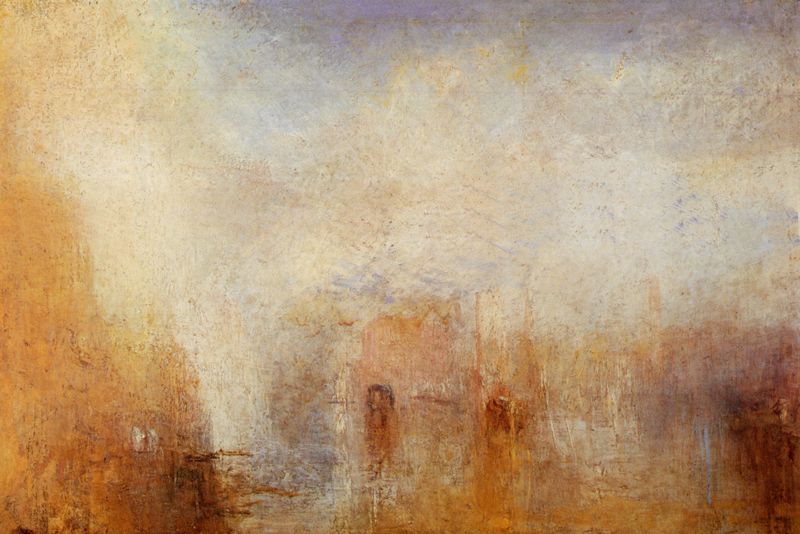
Titel: Szene in Venedig
Künstler: William Turner
Standort: London
Institution: Tate Gallery
Schlagwörter: blau, dunkel, feuer, gemälde, gott, himmel, meer, schatten, wasser, weiß, wolken, aquarell, fluss, gelb, impressionismus, landschaft, menschen, ocker, see, ufer, ausschnitt, braun, hell, licht, lichter, orange, pastell, gebäude, haus, rot, wolke, beige, malerei, sehen, bild, öl, horizont, häuser, morgen, natur, spiegelung, wind, brücke, pastos, rauch, sonne, england, rosa, boot, hellblau, schiff, schiffe, studie, abstrakt, modern, zug, dunst, farbe, lila, luftperspektive, nebel, klein, hafen, romantik, constable, dampf, querformat, steg, turner, detail, impressionistisch, monet, jaune, striche, abstraktion, silouetten, bucht, reflexion, impression, unscharf, regen, gemalt, türme, münchen, diesig, groß, blanc, kupfer, pinsel, tupfer, pinselduktus, gestalten, tore, verschwommen, verwischt, romantisch, fließend, pinselstriche, claude monet, atmosphäre, leuchtend, undeutlich, london, schlieren, ciel, horizon, eau, bleu, pastel, tuper, wasserr, william, rose, william turner, themse, autodidakt, erfahrung, grobe malweise, verchwommen, wahrnehmung, rien, vide, ducktus, reflets, rnament, or, 1890, victor turner, turner#, kupfern, horrizon